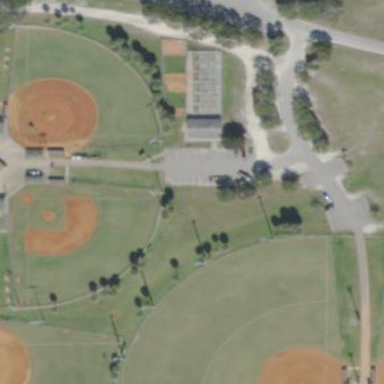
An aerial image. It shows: Baseball pitch enclosed by fence.